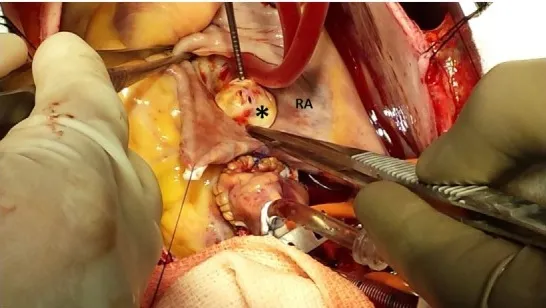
Image demonstrating the non-coronary sinus of Valsalva aneurysm communicating with the RA. RA, right atrium; Asterix, sinus of Valsalva aneurysm.
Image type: medical_photograph (other_medical_photograph)